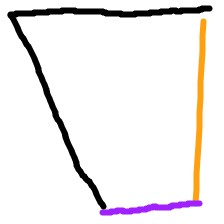
Shape: trapezoid